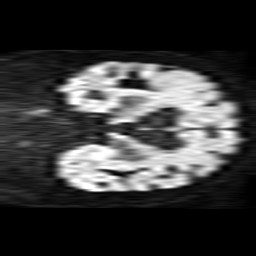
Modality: TRACE
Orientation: coronal
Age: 84
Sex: female
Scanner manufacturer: philips
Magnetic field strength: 1.5 T
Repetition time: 3.778 s
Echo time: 0.09565 s